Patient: sex M, age 52
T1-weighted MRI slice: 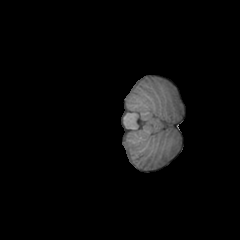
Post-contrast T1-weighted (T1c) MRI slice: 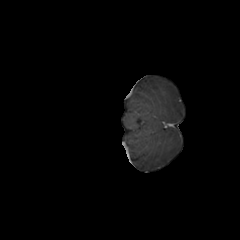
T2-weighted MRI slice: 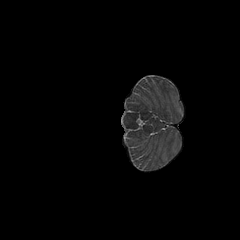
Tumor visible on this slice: no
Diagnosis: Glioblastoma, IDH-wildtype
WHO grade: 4